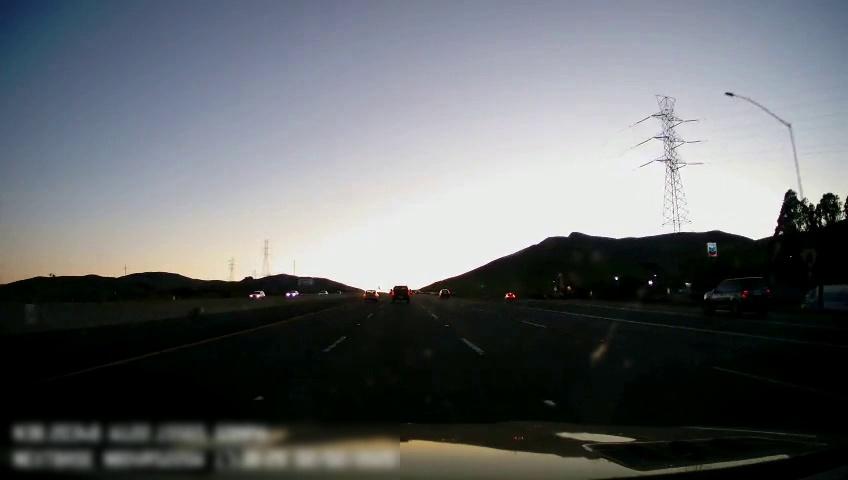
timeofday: Day
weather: Sunny
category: Drivable Space
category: Vehicles | Car
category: Vehicles | SUV
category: Vehicles | SUV
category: Vehicles | Car
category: Vehicles | Truck
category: Vehicles | SUV
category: Vehicles | SUV
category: Vehicles | Car
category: Vehicles | Car
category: Lanes | Alternate Lane
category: Lanes | Current Lane
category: Lanes | Current Lane
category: Lanes | Alternate Lane
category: Lanes | Alternate Lane
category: Lanes | Alternate Lane